Question: My goal is to create a diagonal gradient with multiple colors as the background of an ellipse. A horizontal or vertical gradient can be done with the code below. I basically draw rectangles with gradient shadings and clip an ellipse out of it.
Here's my horizontal gradient:

The code for a horizontal gradient:
'''
var cb = writer.DirectContent;
var boundingBox = new Rectangle(200, 200, 700, 350);
//draw a path, for example an ellipse
cb.Ellipse(boundingBox.Left, boundingBox.Bottom, boundingBox.Right, boundingBox.Top);
cb.Clip();//set clipping mask
cb.NewPath();
//gradient 1: yellow to gray
var gradientRect1 = new Rectangle(200, 200, 400, 350);
PdfShading shading = PdfShading.SimpleAxial(writer, gradientRect1.Left, gradientRect1.Bottom + (gradientRect1.Height / 2), gradientRect1.Right, gradientRect1.Bottom + (gradientRect1.Height / 2), BaseColor.YELLOW, BaseColor.DARK_GRAY);
var pattern = new PdfShadingPattern(shading);
gradientRect1.BackgroundColor = new ShadingColor(pattern);
cb.Rectangle(gradientRect1);
cb.Fill();
//gradient 2, gray to red
var gradientRect2 = new Rectangle(400, 200, 700, 350);
PdfShading shading2 = PdfShading.SimpleAxial(writer, gradientRect2.Left, gradientRect2.Bottom + (gradientRect2.Height / 2), gradientRect2.Right, gradientRect2.Bottom + (gradientRect2.Height / 2), BaseColor.DARK_GRAY, BaseColor.RED);
var pattern2 = new PdfShadingPattern(shading2);
gradientRect2.BackgroundColor = new ShadingColor(pattern2);
cb.Rectangle(gradientRect2);
cb.Fill();
'''
Does anyone know if it's possible to rotate the gradient in a way that it will display a diagonal gradient? Thanks for any help!
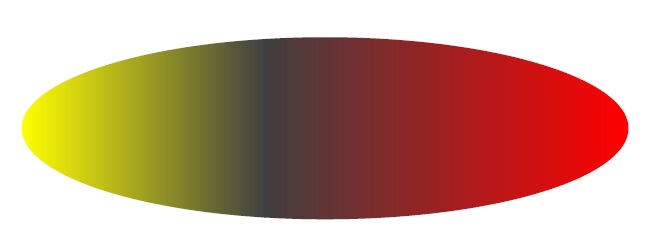
Answer: I first simplified your code a bit... there is no need for drawing rectangles at all:
'''
//draw a path, for example an ellipse
cb.Ellipse(boundingBox.Left, boundingBox.Bottom, boundingBox.Right, boundingBox.Top);
cb.Clip();//set clipping mask
cb.NewPath();
//gradient 1: yellow to gray
PdfShading shading = PdfShading.SimpleAxial(writer, 200, 275, 400, 275, BaseColor.YELLOW, BaseColor.DARK_GRAY, true, false);
cb.PaintShading(shading);
//gradient 2, gray to red
PdfShading shading2 = PdfShading.SimpleAxial(writer, 400, 275, 700, 275, BaseColor.DARK_GRAY, BaseColor.RED, false, true);
cb.PaintShading(shading2);
'''
This also results in

Based on this code I changed the shading coordinates a bit:
'''
//gradient 1: yellow to gray
PdfShading shading = PdfShading.SimpleAxial(writer, 300, 175, 400, 275, BaseColor.YELLOW, BaseColor.DARK_GRAY, true, false);
cb.PaintShading(shading);
//gradient 2, gray to red
PdfShading shading2 = PdfShading.SimpleAxial(writer, 400, 275, 600, 475, BaseColor.DARK_GRAY, BaseColor.RED, false, true);
cb.PaintShading(shading2);
'''
The result is:

This should be the desired .